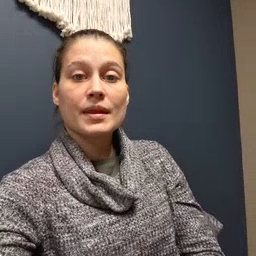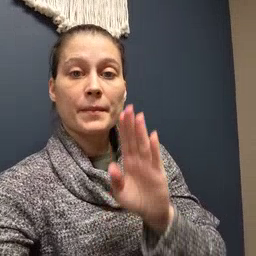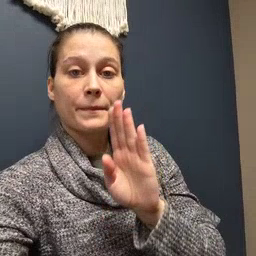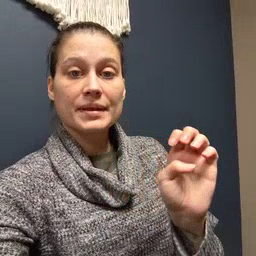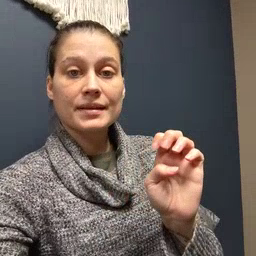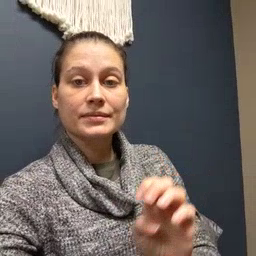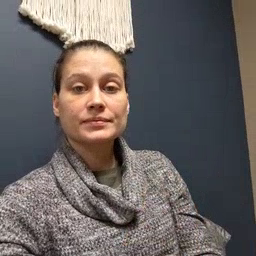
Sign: bee